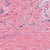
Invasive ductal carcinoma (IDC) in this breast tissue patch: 0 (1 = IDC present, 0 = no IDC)